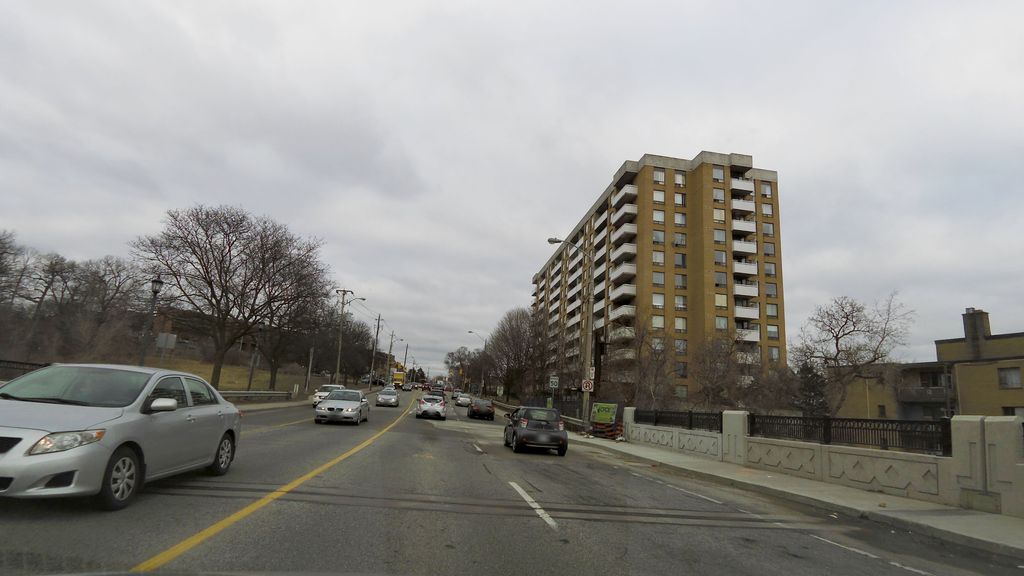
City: toronto